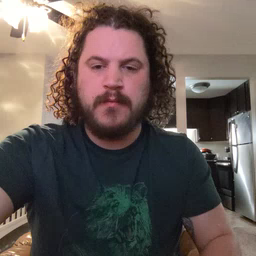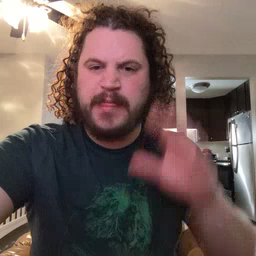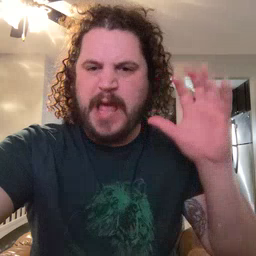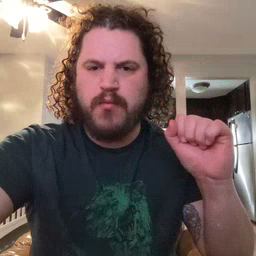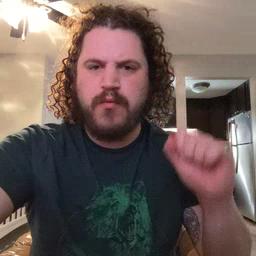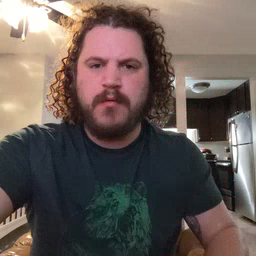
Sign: loud